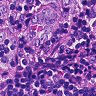
Metastatic tissue present: yes